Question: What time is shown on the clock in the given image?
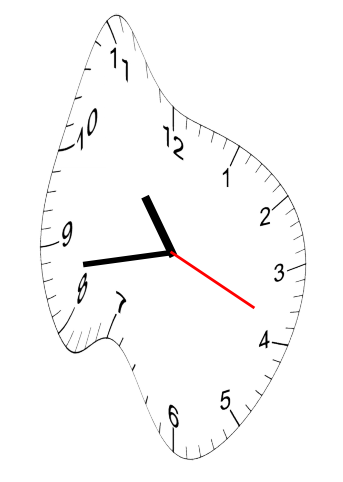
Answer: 10:43:19